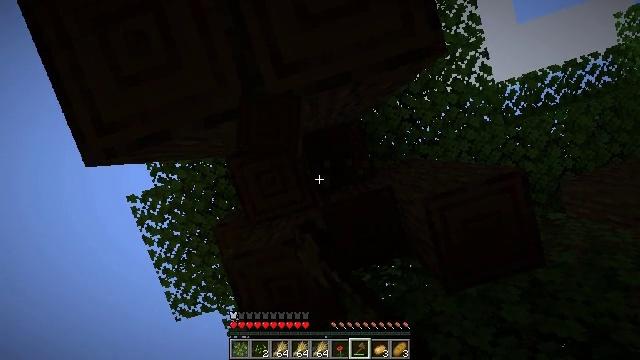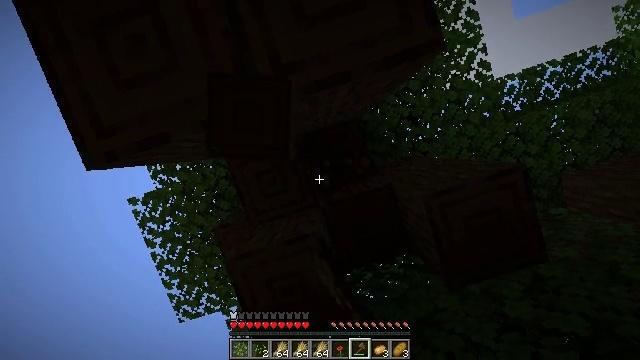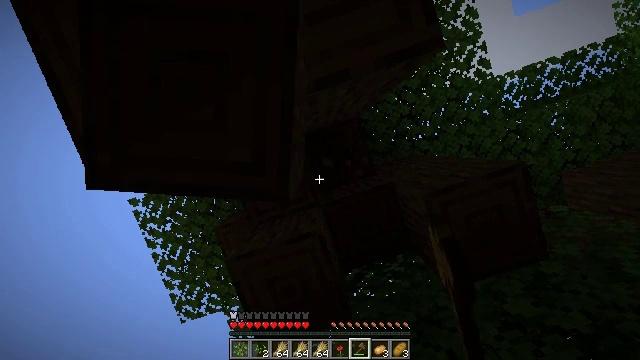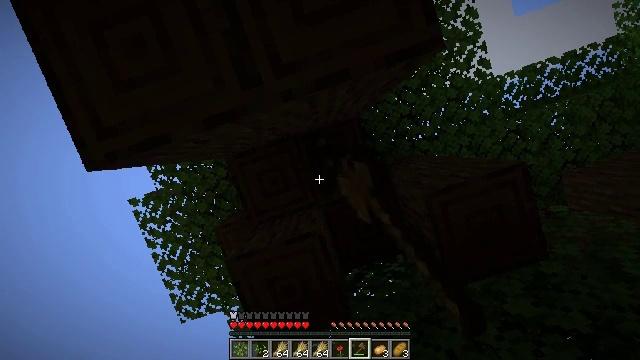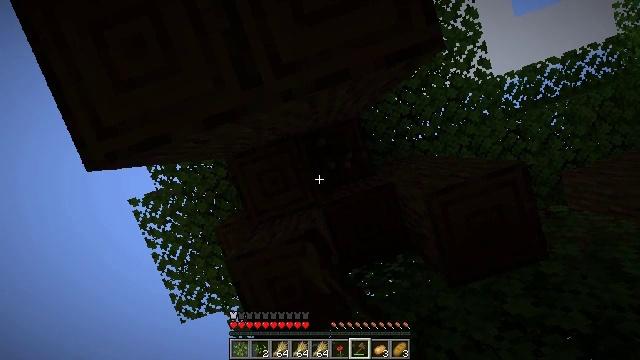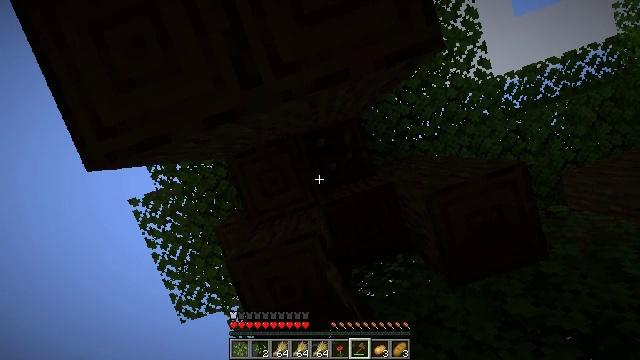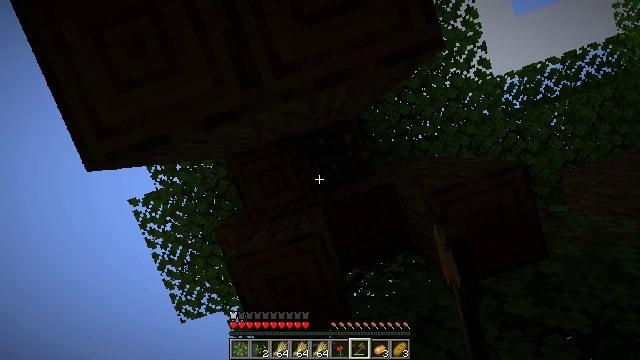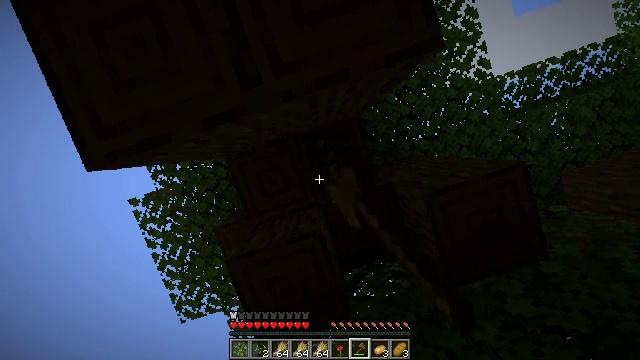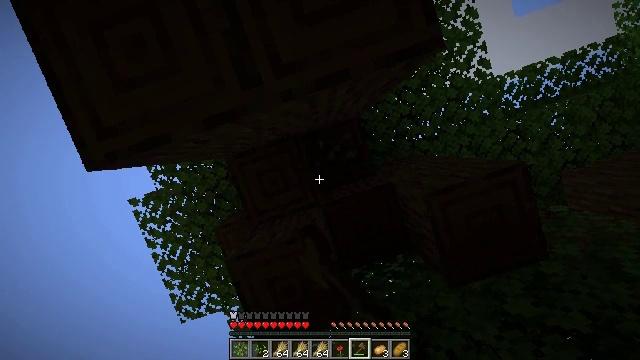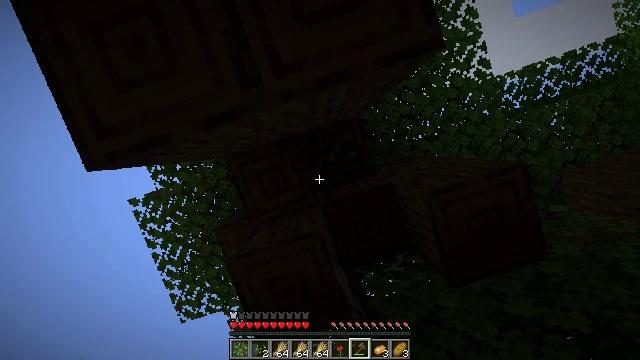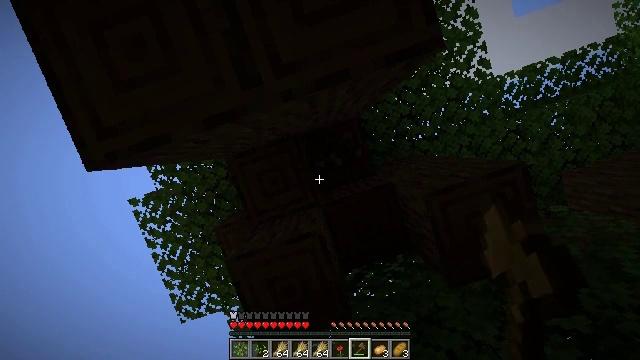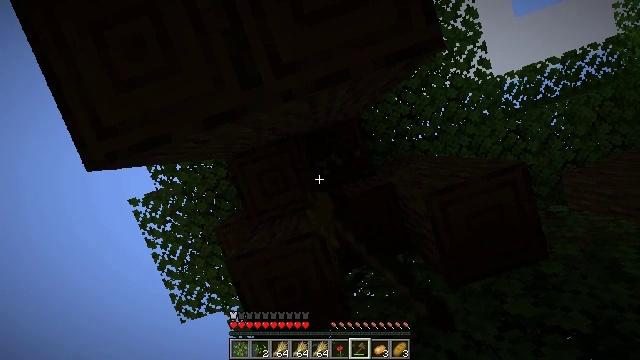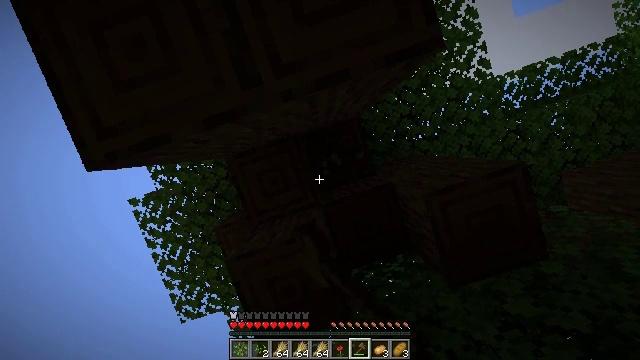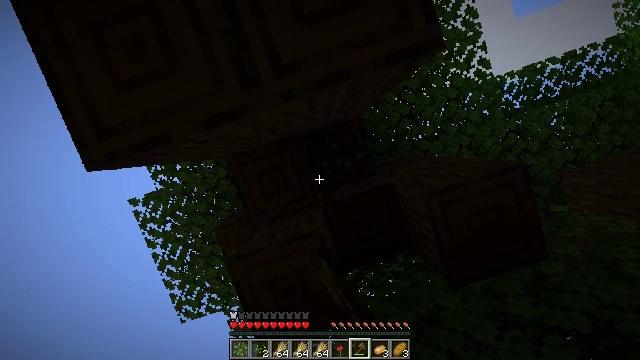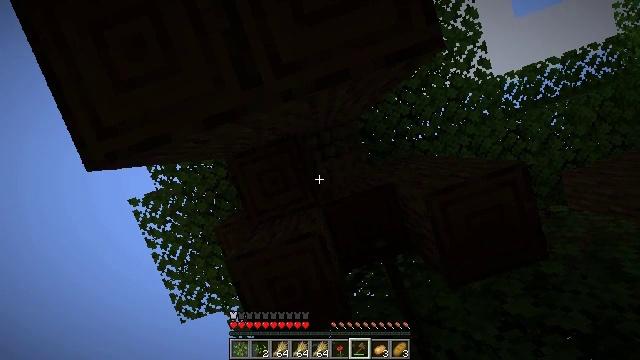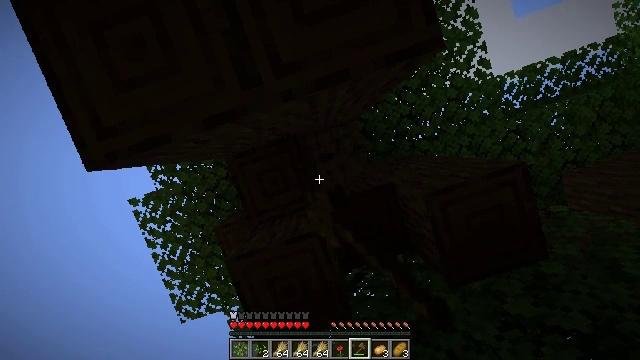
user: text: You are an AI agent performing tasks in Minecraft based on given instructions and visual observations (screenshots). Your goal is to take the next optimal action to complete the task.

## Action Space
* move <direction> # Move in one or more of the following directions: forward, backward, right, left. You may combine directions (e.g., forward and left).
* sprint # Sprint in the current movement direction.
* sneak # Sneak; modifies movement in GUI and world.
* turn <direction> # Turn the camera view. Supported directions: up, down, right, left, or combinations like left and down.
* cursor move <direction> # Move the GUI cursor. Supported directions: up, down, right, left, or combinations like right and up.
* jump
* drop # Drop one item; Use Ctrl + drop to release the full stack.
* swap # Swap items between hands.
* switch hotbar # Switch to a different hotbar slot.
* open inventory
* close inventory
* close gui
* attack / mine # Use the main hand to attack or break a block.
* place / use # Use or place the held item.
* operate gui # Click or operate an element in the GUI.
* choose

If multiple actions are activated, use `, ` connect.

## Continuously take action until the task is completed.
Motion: motion action
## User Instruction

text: Chop down the dark oak log.
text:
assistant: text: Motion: turn left, attack / mine
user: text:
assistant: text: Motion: attack / mine
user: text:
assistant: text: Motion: attack / mine
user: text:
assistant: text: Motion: attack / mine
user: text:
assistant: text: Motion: attack / mine
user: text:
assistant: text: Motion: attack / mine
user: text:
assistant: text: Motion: attack / mine
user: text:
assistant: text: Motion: attack / mine
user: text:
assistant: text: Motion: attack / mine
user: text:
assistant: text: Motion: attack / mine
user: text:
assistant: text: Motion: attack / mine
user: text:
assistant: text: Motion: attack / mine
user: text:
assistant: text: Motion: attack / mine
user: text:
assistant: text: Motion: attack / mine
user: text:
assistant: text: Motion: attack / mine
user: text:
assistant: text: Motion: attack / mine
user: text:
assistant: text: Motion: attack / mine
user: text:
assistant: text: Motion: attack / mine
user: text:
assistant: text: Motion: attack / mine
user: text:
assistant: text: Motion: attack / mine
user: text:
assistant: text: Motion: attack / mine
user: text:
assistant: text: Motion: attack / mine
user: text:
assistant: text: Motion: move left, attack / mine
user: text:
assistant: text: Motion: move left, attack / mine
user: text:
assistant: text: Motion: move left, attack / mine
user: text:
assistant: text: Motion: move left, attack / mine
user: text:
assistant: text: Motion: attack / mine
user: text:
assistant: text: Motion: turn right, attack / mine
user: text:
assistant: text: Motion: turn right and up, attack / mine
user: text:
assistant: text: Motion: turn right, attack / mine